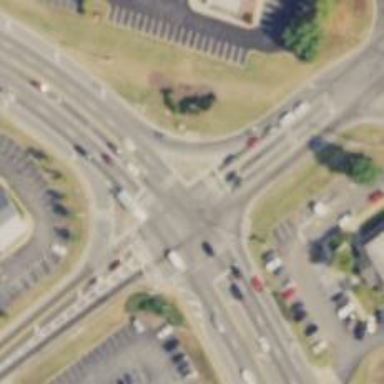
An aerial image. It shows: Marked crossing on the road.